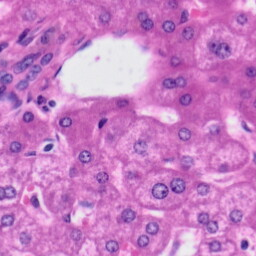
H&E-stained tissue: Liver